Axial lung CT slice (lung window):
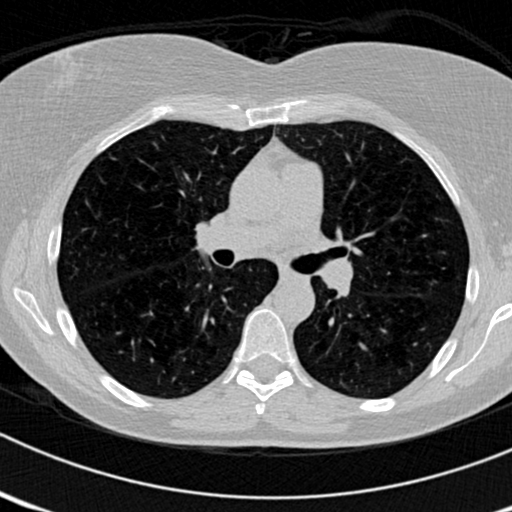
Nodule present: no